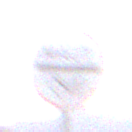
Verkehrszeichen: MautflichtigeStrecke
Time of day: Dusk
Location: Outdoor (Nature)
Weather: Clear
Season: NotSpecified
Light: Natural